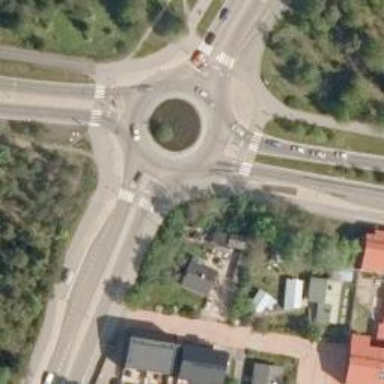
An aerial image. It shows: Secondary road with asphalt surface leading to roundabout.